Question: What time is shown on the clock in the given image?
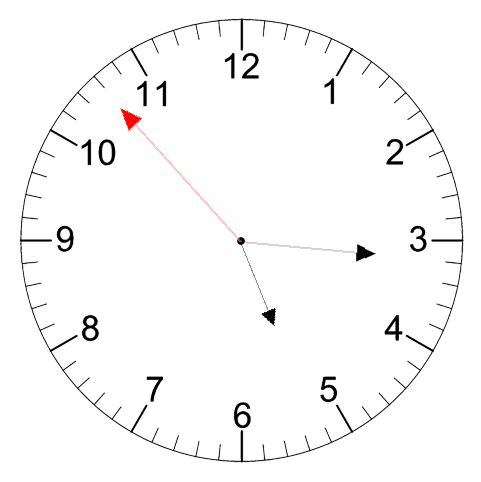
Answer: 05:15:53